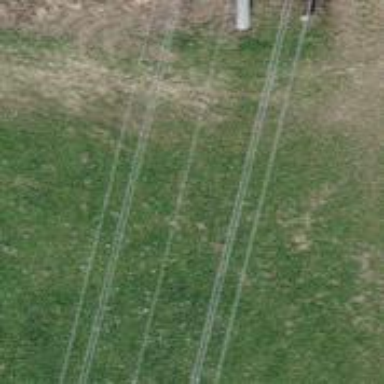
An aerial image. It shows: Concrete power pole.